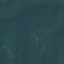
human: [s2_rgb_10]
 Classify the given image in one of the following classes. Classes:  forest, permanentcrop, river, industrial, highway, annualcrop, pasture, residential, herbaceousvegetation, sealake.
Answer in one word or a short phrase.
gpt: Forest